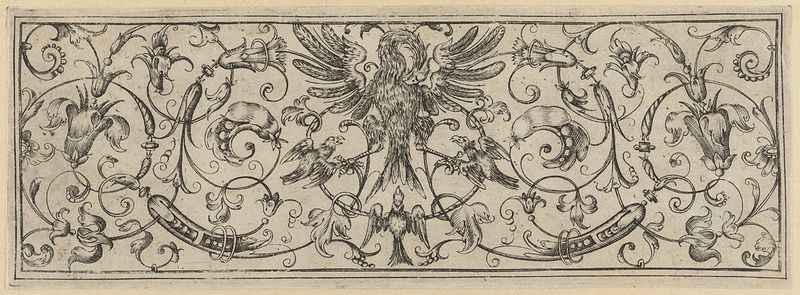
Titel: Blatt aus der Folge der Rankenfriese mit Vögeln und Blumen
Künstler: Theodor Bang
Standort: Hamburg
Institution: Museum für Kunst und Gewerbe Hamburg
Schlagwörter: adler, vogel, weiß, blumen, marmor, tiere, ornament, taube, relief, papier, grafik, graphik, ornamente, steinmetz, fotografie, photographie, druckgraphik, druckgrafik, stich, pelikan, lilie, wappen, laubwerk, blattwerk, geier, greifvogel, kupferstich, bandelwerk, tierornament, gerippt, reproduktionen, druckerzeugnisse, pflanzenornamente, schweifwerk, vögel, tierornamente, ornamentstich, vorlageblätter, laubornament, schweifwerkgroteske, schotenblatt, schotenwerk